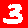
Digit: 3